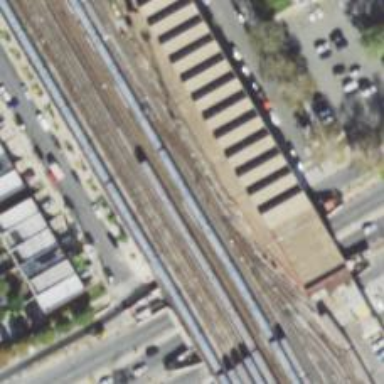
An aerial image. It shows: Railway service station.